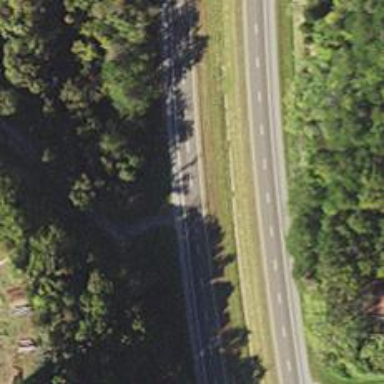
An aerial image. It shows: This image shows trunk highway that functions as expressway.